Interaction volume radius: 5 \u00c5
Interaction volume height: 25 \u00c5
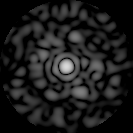
Disorder parameter: 0.8725